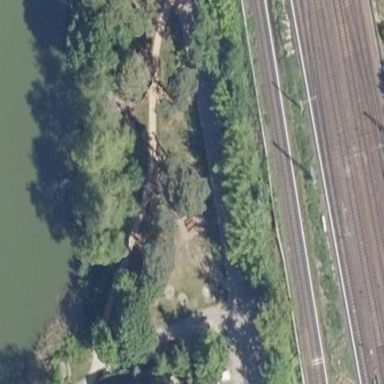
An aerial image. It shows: Park.